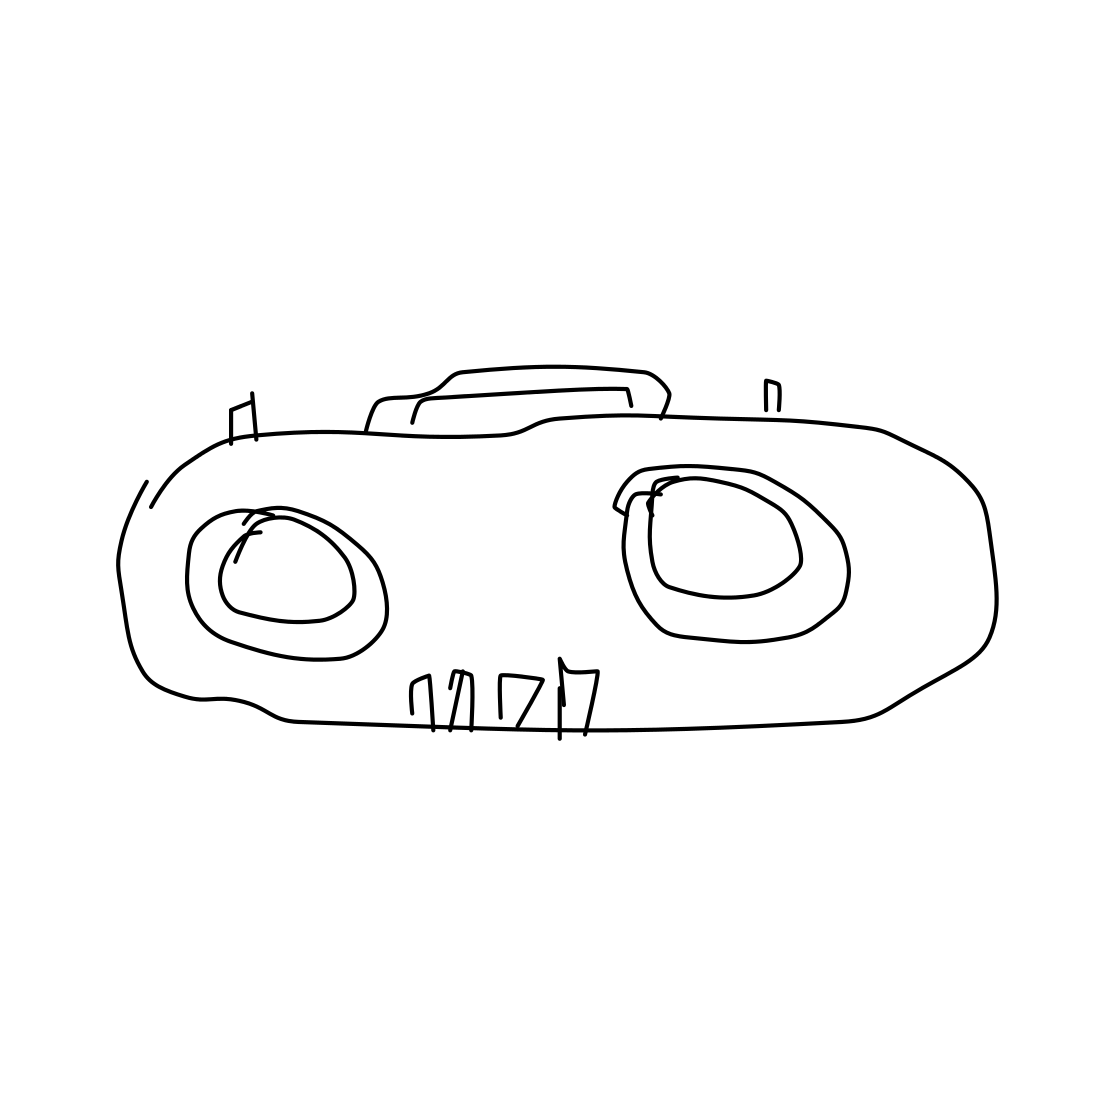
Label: radio